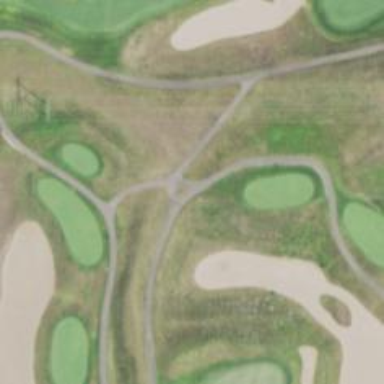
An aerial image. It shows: Path designed for golf carts.